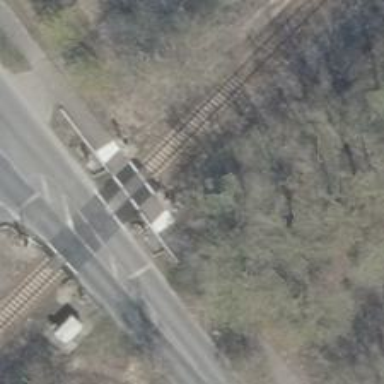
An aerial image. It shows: Full barrier at railway crossing.